Interaction volume radius: 10 \u00c5
Interaction volume height: 30 \u00c5
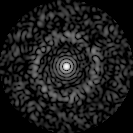
Disorder parameter: 0.8588